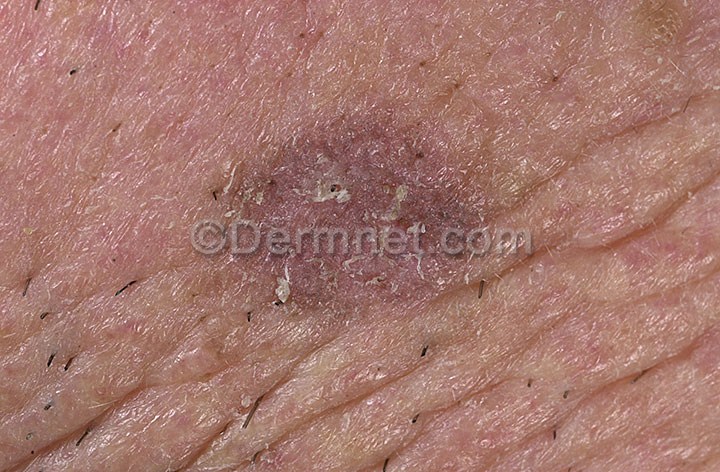
Disease: Actinic Keratosis Basal Cell Carcinoma and other Malignant Lesions